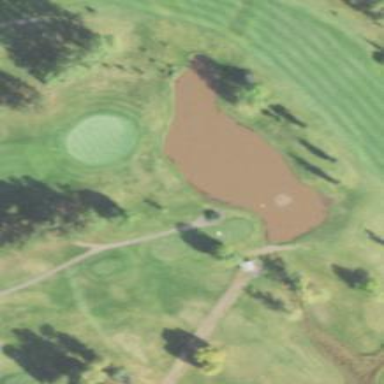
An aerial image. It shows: Picturesque scene of golf course with lateral water hazard.